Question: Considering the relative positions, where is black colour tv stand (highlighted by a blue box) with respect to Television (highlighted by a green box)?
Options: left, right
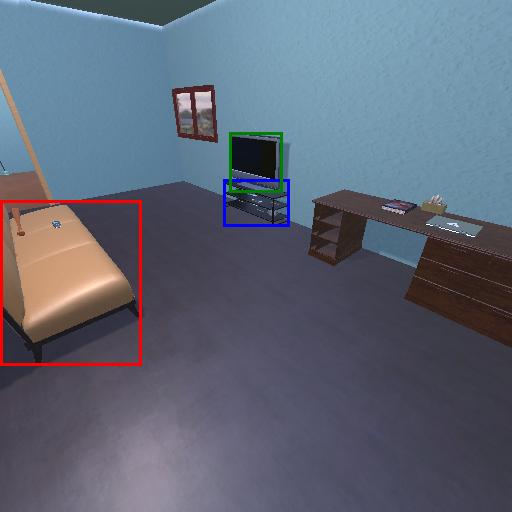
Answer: left